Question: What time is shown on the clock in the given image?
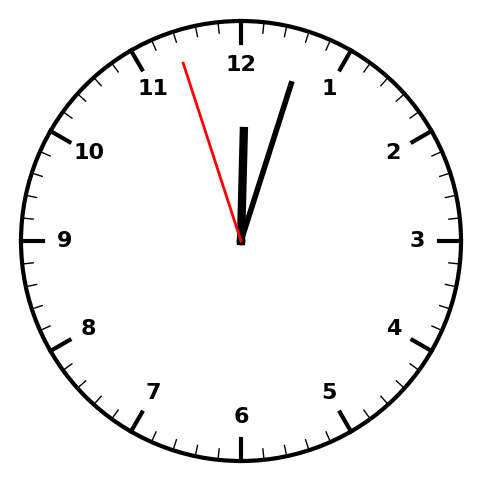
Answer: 12:02:57